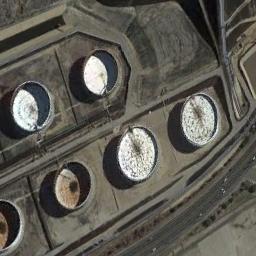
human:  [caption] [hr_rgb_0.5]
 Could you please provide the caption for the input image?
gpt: There are five storage tanks on the bare land .

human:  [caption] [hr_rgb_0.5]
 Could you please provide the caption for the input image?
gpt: There are three white storage tanks and three silver storage tanks .

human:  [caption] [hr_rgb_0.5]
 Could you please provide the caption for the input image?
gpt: There are several roads beside the storage tanks .

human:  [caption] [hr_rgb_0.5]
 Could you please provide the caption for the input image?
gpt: There are five neatly arranged large oil storage tanks in the factory, And there are large lawns in the factory .

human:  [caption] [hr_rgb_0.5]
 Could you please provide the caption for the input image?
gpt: There are several storage tanks arranged neatly .